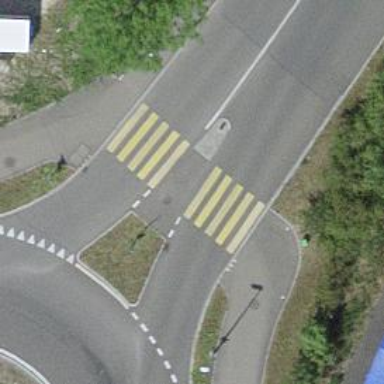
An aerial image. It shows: Uncontrolled zebra crossing with marked island on the road.